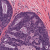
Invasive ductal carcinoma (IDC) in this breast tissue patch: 0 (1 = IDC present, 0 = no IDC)